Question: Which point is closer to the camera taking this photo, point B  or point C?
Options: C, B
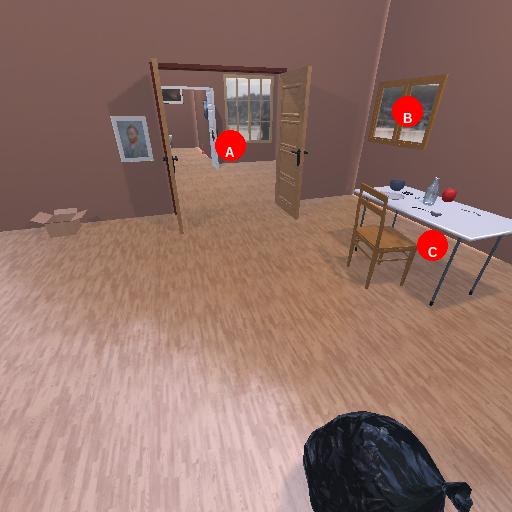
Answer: C